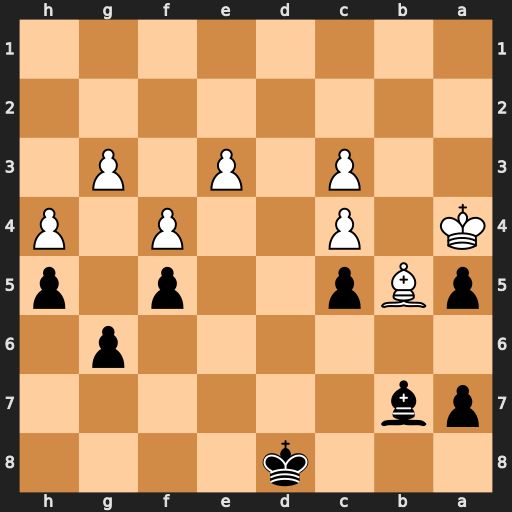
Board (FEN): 3k4/pb6/6p1/pBp2p1p/K1P2P1P/2P1P1P1/8/8
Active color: b
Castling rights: -
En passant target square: -
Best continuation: a6 Kxa5 axb5